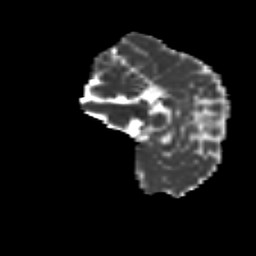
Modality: MD
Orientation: sagittal
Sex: male
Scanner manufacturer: siemens
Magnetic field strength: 3 T
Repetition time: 5 s
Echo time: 0.071 s